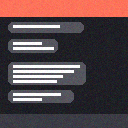
Screen state: on